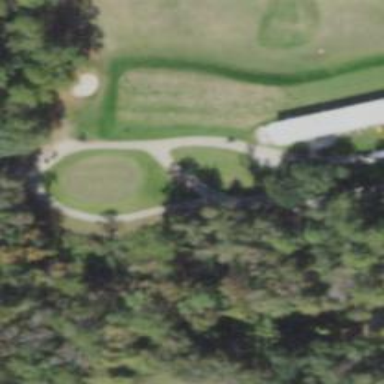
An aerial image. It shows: Pathway for golfing.